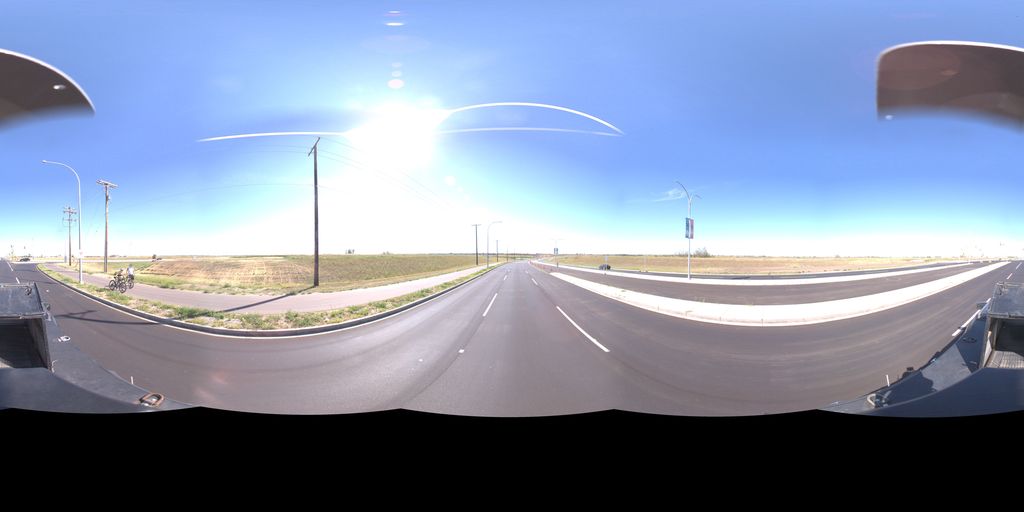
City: saskatoon